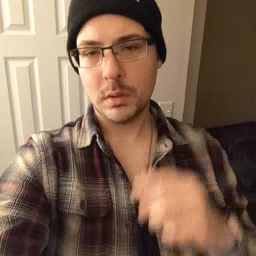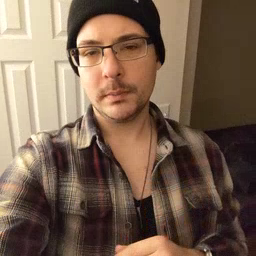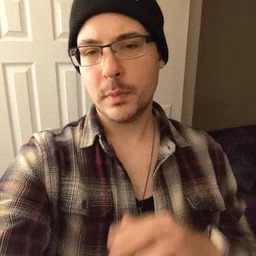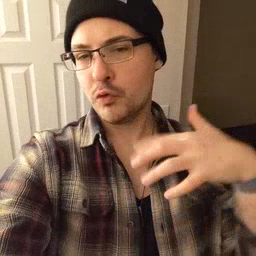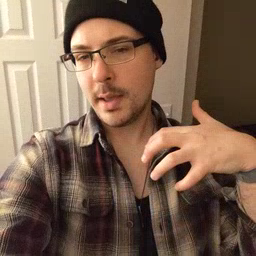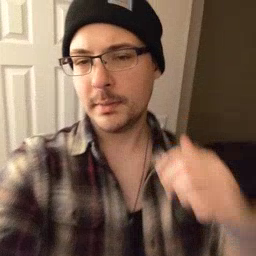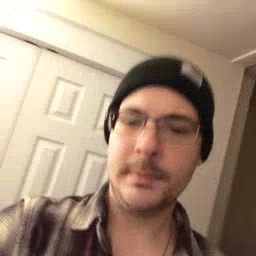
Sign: rain